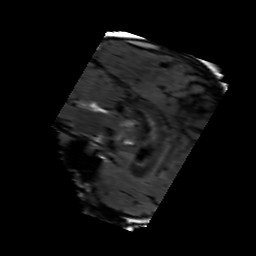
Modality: FLAIR
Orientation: sagittal
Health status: ill
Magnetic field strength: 3 T